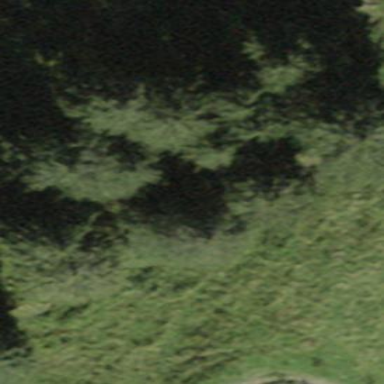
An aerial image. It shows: Forest area.